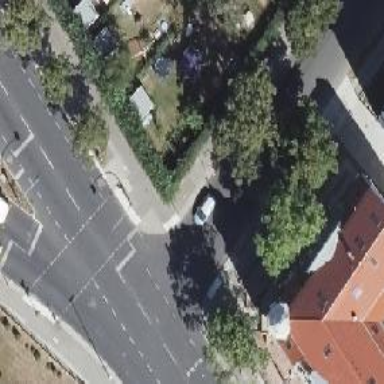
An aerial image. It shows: Unmarked road crossing.